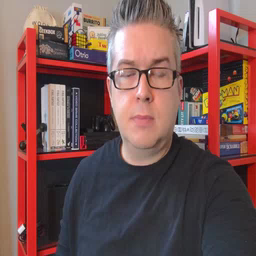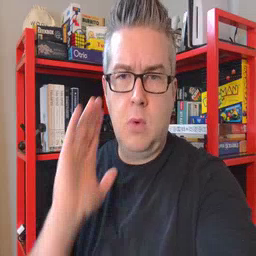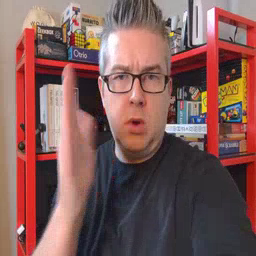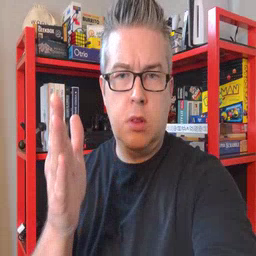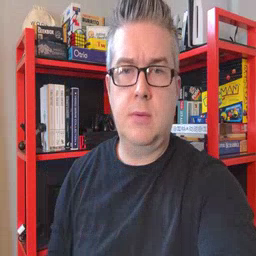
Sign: will